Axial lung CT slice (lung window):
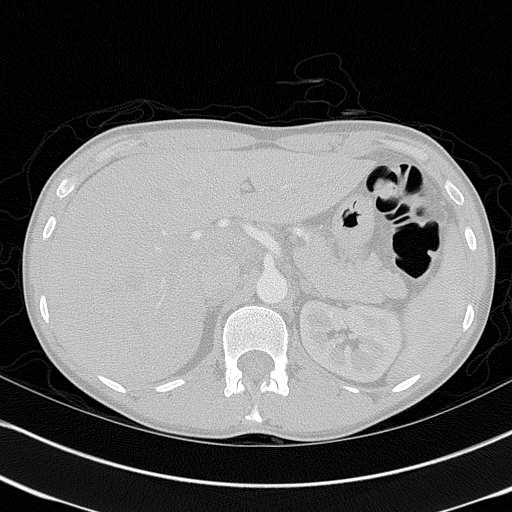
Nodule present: no